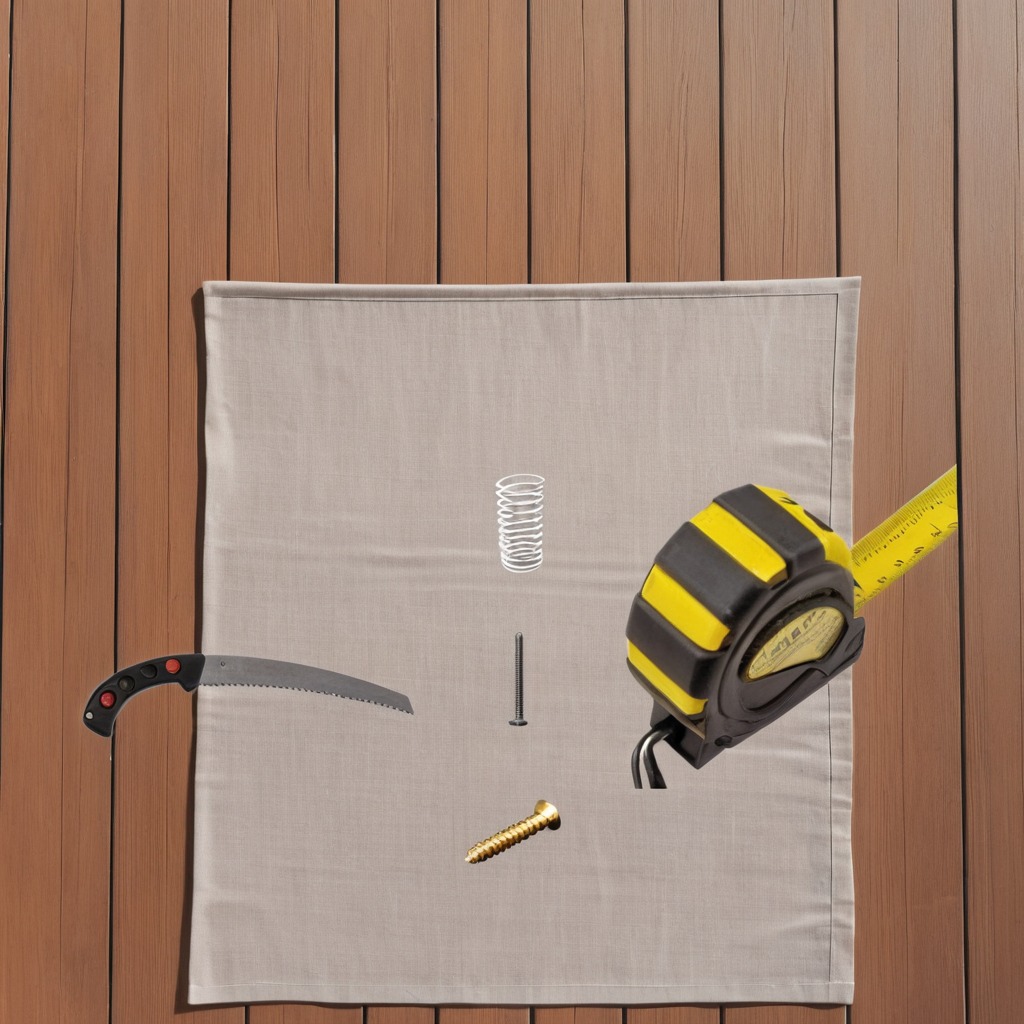
A measuring tape, a metal machine screw, an iron nail, a coiled metal spring, and a handheld metal saw are lying on the wooden table.